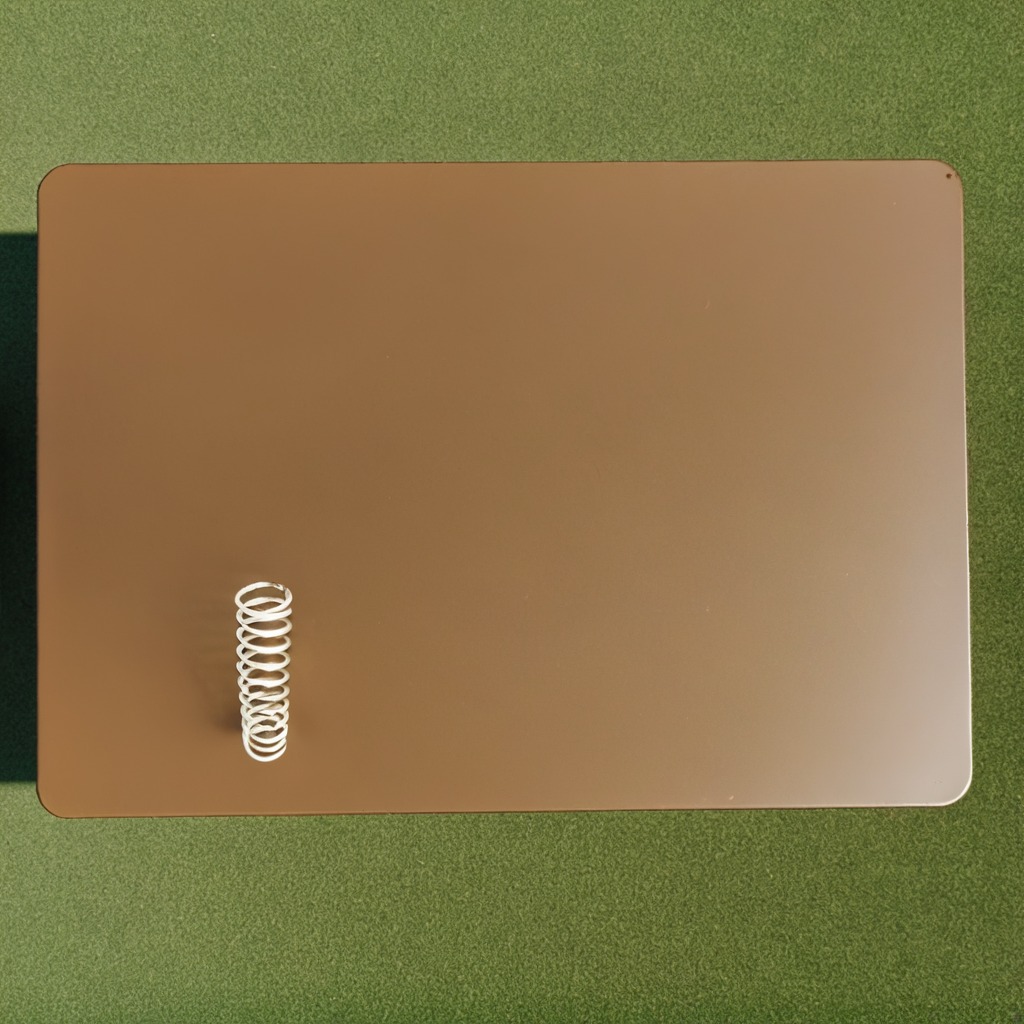
A coiled metal spring lies on the textured surface of the table.